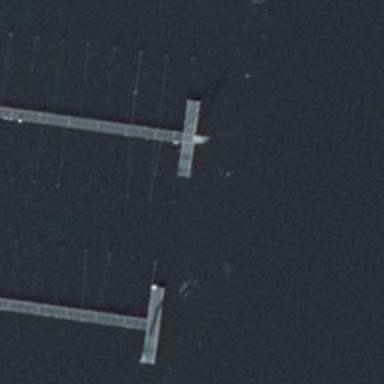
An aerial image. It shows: Man-made pier.